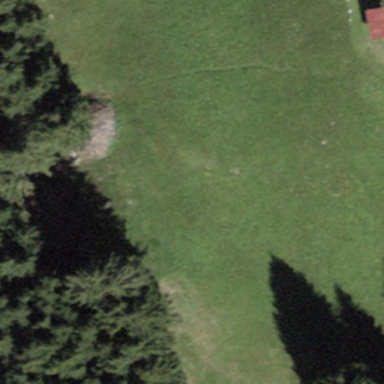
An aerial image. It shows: Forest area.